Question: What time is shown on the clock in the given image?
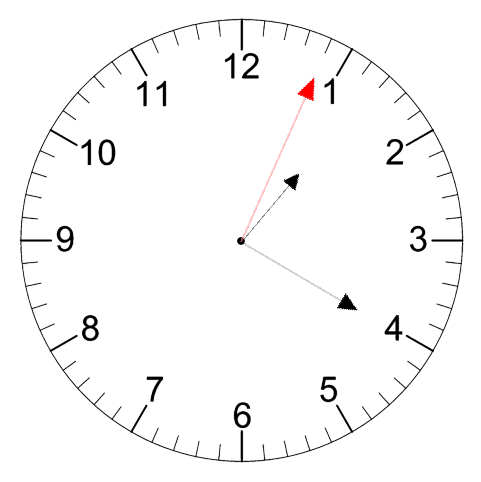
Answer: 01:20:04